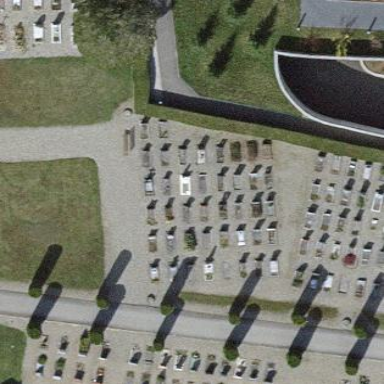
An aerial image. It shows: Cemetery.